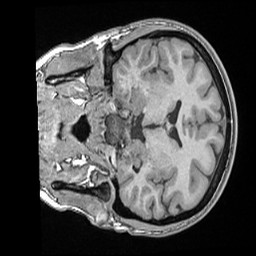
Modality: T1w
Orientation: coronal
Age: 15
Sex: female
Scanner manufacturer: siemens
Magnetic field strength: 1.5 T
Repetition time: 2.04 s
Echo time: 0.00308 s